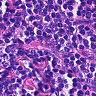
Metastatic tissue present: no